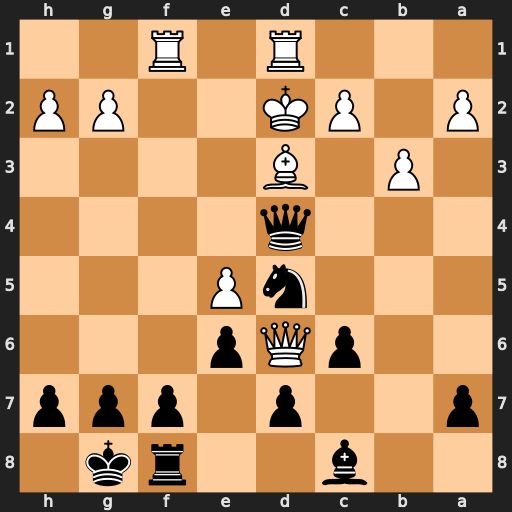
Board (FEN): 2b2rk1/p2p1ppp/2pQp3/3nP3/3q4/1P1B4/P1PK2PP/3R1R2
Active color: b
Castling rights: -
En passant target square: -
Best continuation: Qe3#